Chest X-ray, PA view. Patient: 70 years old, sex M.
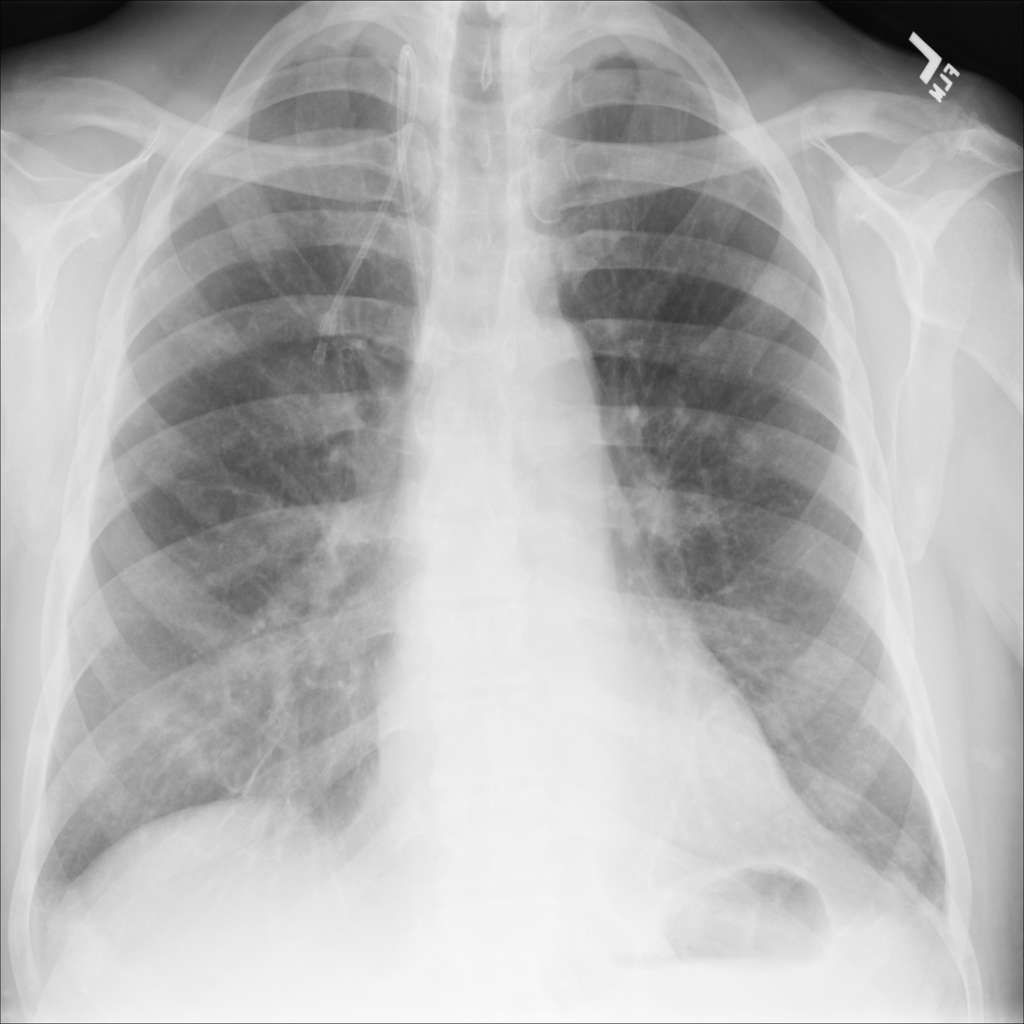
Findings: No Finding